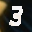
Label: 3